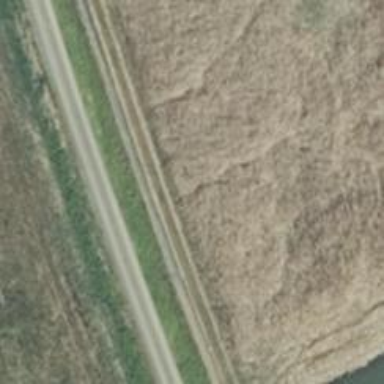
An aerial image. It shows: Grass track with grade4 surface.